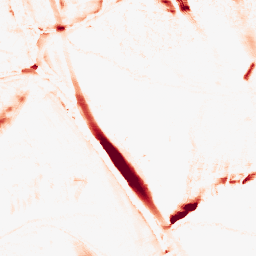
Category: morphological
Decomposition family: morphological_ellipse
Decomposition parameters: operation: opening
width: 10
height: 30
Upsampling method: regularized
Upsampling parameters: scale: 4
lambda_reg: 0.001
Upsampling scale: 4